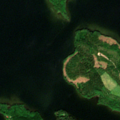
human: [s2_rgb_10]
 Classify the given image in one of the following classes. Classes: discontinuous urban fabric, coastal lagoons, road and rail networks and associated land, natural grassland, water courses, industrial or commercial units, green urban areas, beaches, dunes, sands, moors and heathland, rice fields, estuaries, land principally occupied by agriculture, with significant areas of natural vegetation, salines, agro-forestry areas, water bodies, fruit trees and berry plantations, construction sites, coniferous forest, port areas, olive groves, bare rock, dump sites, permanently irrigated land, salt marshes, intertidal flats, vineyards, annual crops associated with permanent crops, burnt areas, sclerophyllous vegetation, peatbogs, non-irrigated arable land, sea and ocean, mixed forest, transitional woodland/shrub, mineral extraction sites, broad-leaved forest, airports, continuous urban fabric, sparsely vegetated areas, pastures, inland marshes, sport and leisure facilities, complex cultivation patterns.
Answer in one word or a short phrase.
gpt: broad-leaved forest, coniferous forest, water bodies